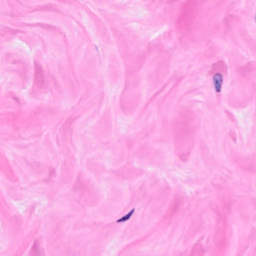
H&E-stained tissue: Breast